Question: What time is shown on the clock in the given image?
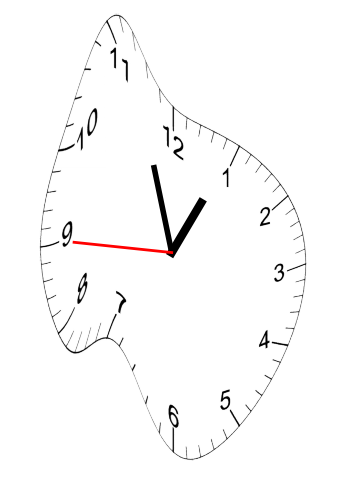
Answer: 12:56:45